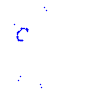
Particle: kaon